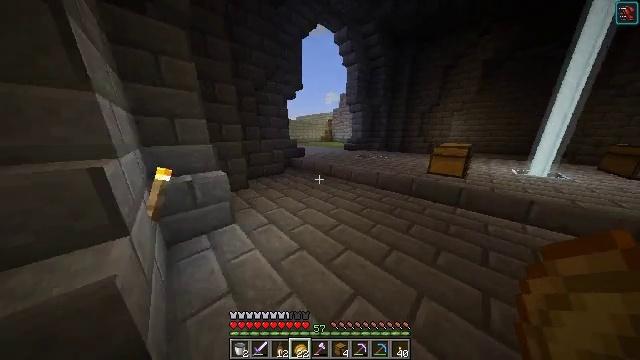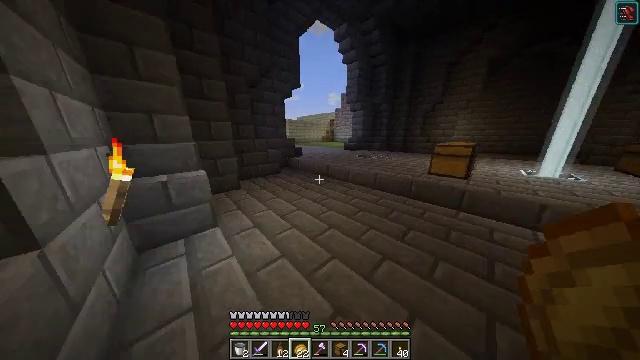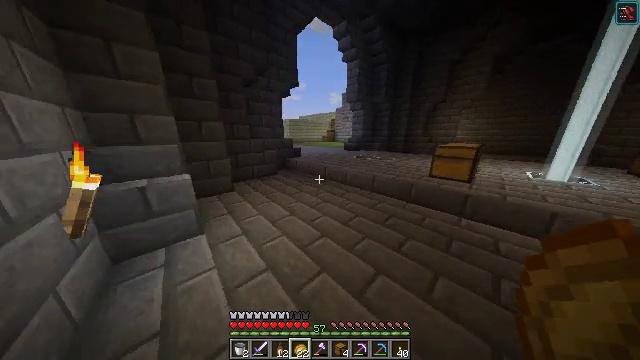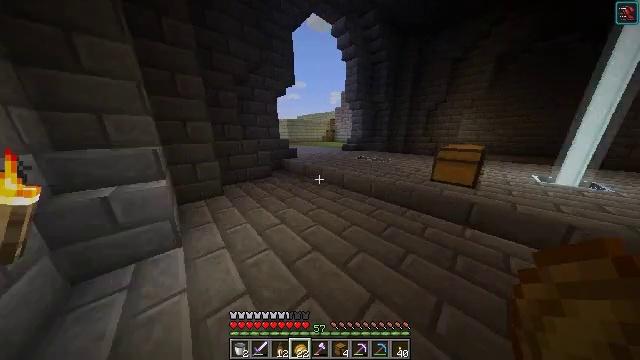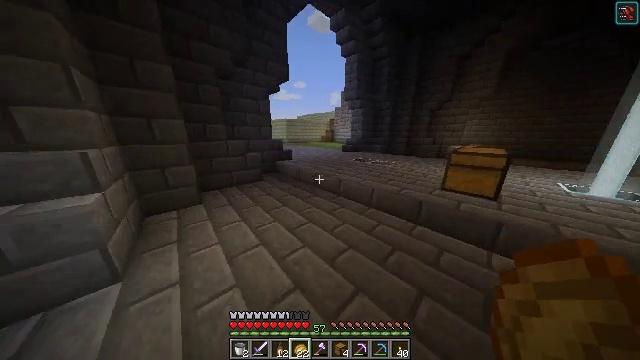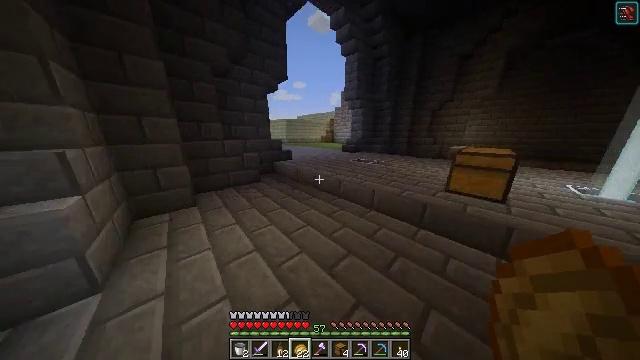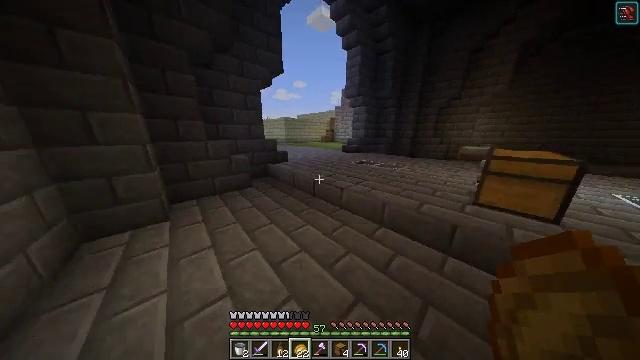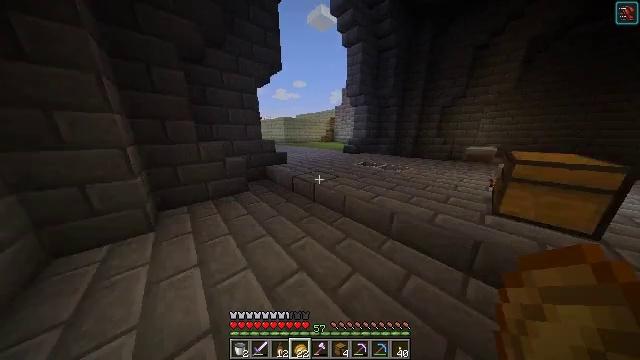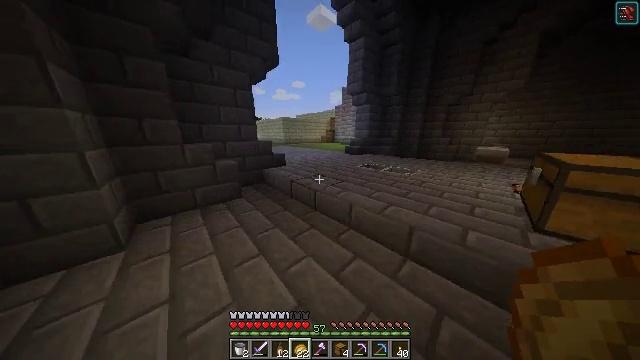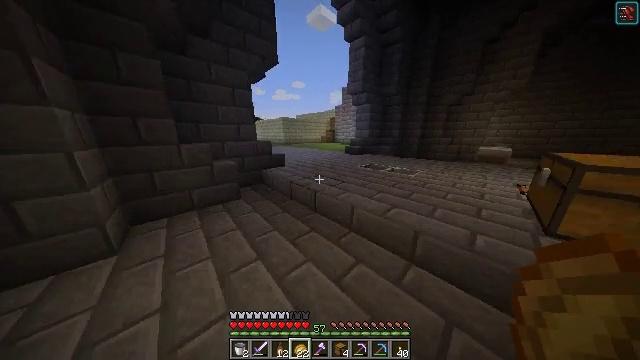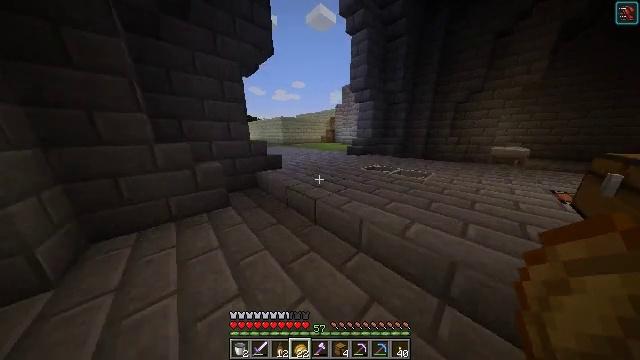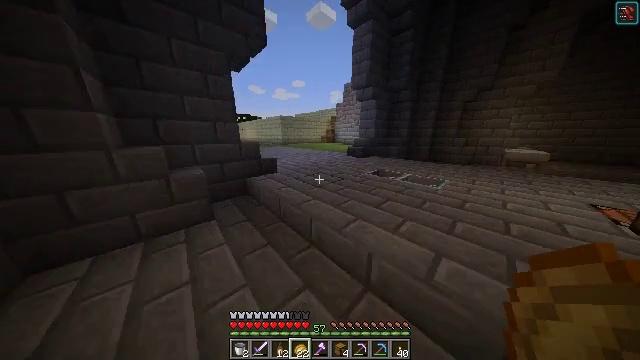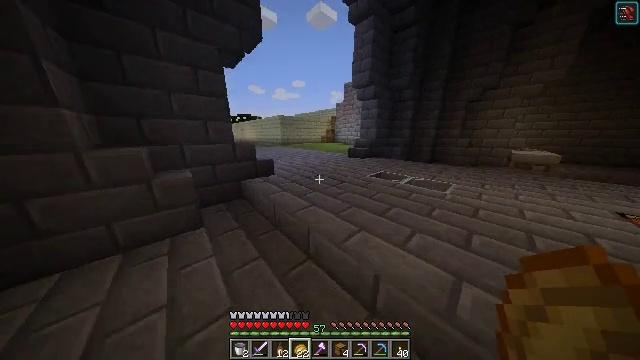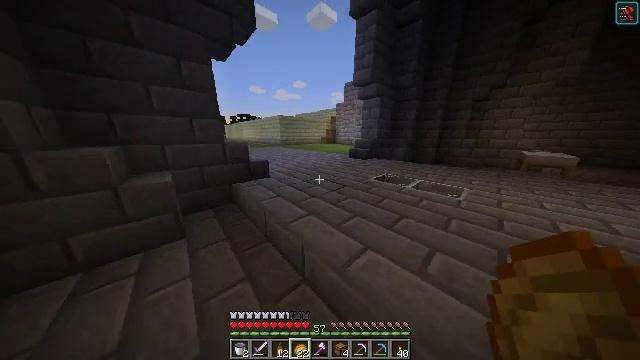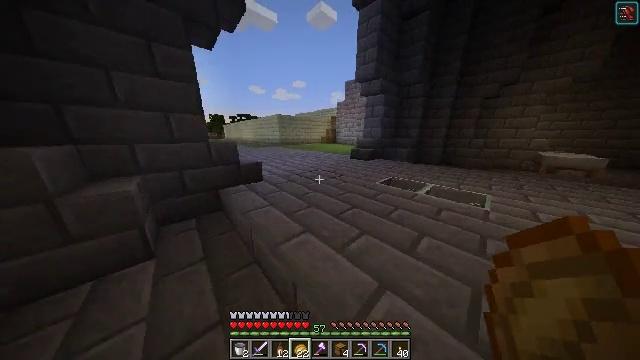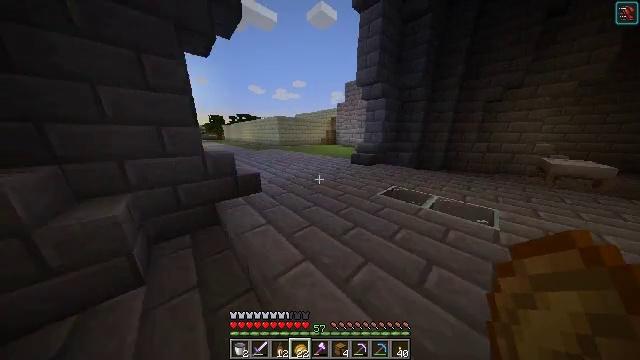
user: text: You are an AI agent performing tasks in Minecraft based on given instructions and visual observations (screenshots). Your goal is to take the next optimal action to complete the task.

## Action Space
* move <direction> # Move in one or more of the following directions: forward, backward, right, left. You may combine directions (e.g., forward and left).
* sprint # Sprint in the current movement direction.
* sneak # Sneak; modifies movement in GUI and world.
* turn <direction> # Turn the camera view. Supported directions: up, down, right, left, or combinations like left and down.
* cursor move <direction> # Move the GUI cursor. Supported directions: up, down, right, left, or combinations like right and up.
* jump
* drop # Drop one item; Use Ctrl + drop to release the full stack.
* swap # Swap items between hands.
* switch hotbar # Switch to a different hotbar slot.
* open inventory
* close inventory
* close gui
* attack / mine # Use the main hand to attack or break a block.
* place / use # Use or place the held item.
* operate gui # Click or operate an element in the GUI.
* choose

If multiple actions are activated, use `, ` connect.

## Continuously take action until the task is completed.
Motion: motion action
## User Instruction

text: Attack the dropper to dismantle it.
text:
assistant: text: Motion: move forward and move right, turn left
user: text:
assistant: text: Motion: move forward
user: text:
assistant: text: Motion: move forward
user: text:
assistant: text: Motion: move forward
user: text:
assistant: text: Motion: move forward
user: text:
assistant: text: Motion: move forward
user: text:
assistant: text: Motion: move forward
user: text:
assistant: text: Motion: move forward
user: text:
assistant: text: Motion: move forward
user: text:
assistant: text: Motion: move forward
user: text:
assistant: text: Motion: move forward
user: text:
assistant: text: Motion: move forward
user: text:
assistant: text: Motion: move forward
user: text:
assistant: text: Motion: move forward
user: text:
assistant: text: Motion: move forward
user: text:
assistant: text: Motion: move forward
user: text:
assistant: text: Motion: move forward
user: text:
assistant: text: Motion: move forward
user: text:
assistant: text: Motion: move forward
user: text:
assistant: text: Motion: move forward, turn left
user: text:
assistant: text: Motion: move forward, turn left
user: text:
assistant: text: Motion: move forward, turn left
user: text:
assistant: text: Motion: move forward, turn left
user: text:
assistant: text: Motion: move forward, turn left
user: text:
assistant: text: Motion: move forward, turn left
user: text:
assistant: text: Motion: move forward, turn left
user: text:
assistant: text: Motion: move forward, turn left
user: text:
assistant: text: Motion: move forward, turn left and up
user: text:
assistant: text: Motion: move forward, turn left
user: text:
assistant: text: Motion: move forward, turn left